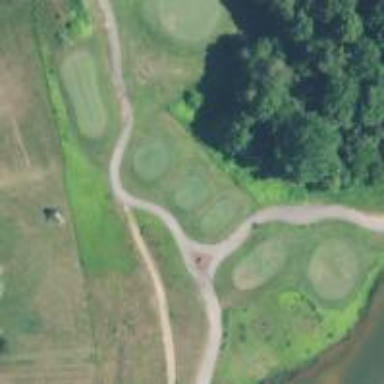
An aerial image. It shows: Path for both roads and golfers.